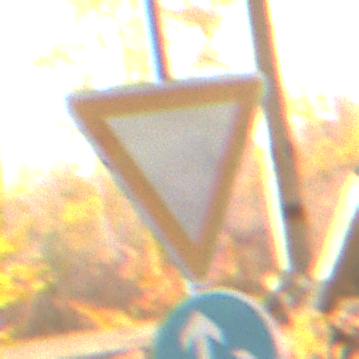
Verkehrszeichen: VorfahrtGewaehren
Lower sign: VorgeschriebeneFahrtrichtungGeradeausOderRechts
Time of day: SunriseSunset
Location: Roofed (Suburban)
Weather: Clear
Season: NotSpecified
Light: Natural